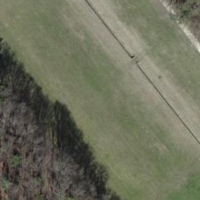
EUNIS habitat code: 52
Species observed at this site:
Aglais io
Aglais urticae
Gonepteryx rhamni
Pieris napi